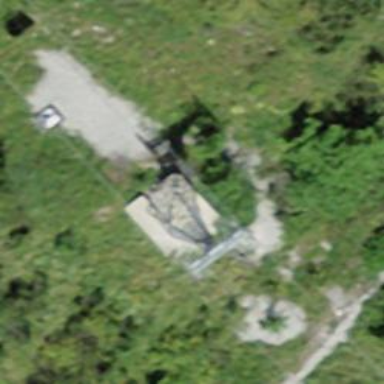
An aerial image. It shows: Pylon used for aerialway.